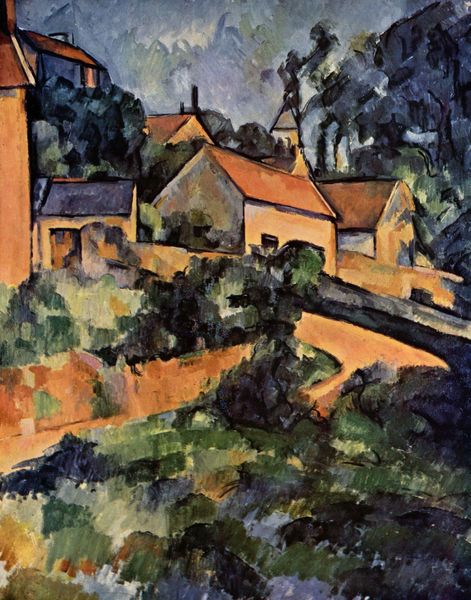
Titel: Straßenkurve in Montgeroult
Künstler: Paul Cézanne
Standort: New York (New York)
Institution: Collection Mrs. John Hay Whitney
Schlagwörter: baum, berg, blau, blätter, dunkel, gemälde, himmel, schatten, wolken, bäume, cezanne, fluss, gelb, grün, impressionismus, kirchner, kirchturm, kubismus, landschaft, ocker, sand, see, stadt, teich, braun, bunt, fenster, frankreich, hell, kreide, nacht, orange, pastell, schwarz, strasse, tür, dach, gebäude, gras, haus, rot, weg, wiese, wolke, beige, expressionismus, malerei, wand, öl, dämmerung, häuser, hügel, natur, strauch, brücke, busch, büsche, gebüsch, kirche, pfad, rauch, sträucher, wege, land, pflanzen, kontrast, wald, kamin, schornstein, turm, farbig, sommer, ruhe, ansicht, süden, warm, berge, hang, hitze, dorf, dächer, mauer, schornsteine, linien, van gogh, ölgemälde, impressionistisch, monet, striche, impression, wände, eingang, provence, hauswand, kontur, macke, kurve, hügelig, mauern, paul cezanne, siedlung, blauer reiter, matisse, münter, august, blauer, bauwerk, kirhce, proportion, rhythmus, franz marc, dorfleben, reine farben, wadn, czesanne, häuer, gabriele, ügelig, moderson, flsus, 1900, dukttus, abstrakte realitaet, dordstraße, szesanne, kandern, oprange, zesanne, impressionsistisch, imprassionismus